Chest X-ray:
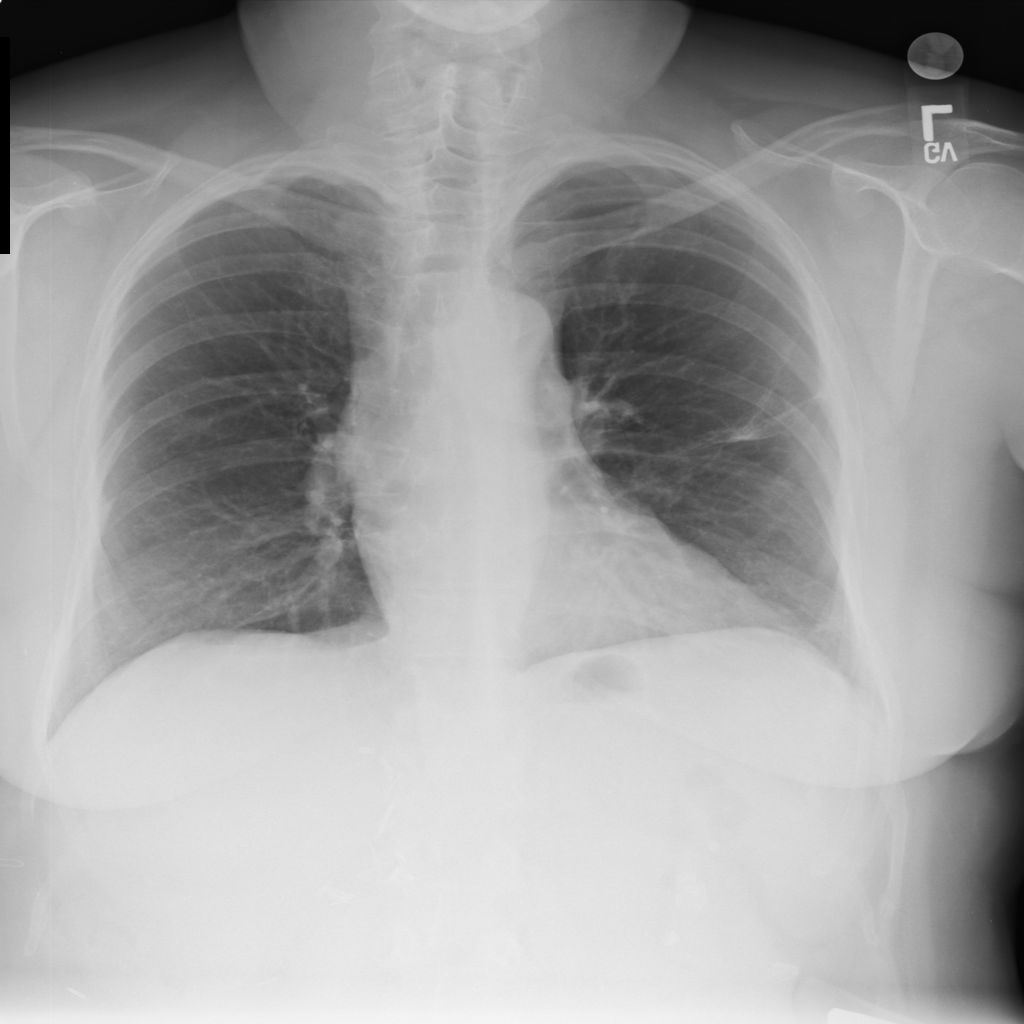
Findings: Fibrosis
No abnormal finding: no